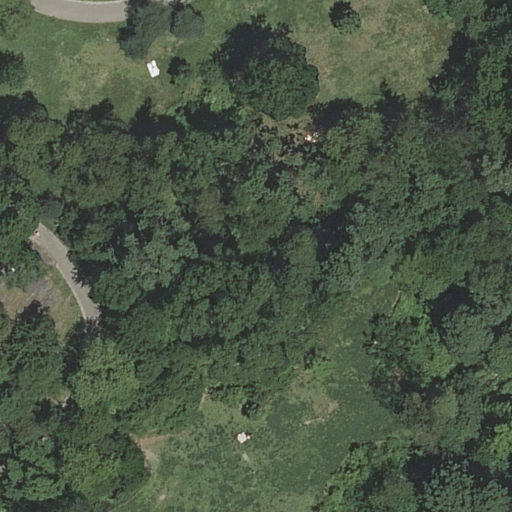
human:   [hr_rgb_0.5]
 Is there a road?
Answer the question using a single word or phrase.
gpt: yes

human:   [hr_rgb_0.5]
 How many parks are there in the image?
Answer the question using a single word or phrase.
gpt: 1

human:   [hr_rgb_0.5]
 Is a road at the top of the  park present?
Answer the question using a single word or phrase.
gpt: no

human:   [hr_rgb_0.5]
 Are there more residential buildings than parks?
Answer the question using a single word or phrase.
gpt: no

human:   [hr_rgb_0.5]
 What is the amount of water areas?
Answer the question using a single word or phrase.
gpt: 0

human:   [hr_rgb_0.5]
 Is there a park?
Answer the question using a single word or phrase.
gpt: yes

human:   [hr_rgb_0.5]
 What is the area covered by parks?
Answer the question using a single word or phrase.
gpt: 10633m2

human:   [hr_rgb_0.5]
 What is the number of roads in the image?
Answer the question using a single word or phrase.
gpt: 2

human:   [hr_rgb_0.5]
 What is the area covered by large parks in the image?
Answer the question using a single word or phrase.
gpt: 10633m2

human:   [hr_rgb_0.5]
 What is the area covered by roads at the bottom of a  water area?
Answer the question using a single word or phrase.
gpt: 0m2

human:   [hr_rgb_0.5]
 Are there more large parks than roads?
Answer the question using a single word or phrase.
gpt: no

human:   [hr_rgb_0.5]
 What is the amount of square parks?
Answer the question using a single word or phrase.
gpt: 0

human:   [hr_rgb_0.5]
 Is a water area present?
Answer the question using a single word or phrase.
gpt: no

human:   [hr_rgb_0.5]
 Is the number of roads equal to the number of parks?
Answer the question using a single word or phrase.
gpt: no

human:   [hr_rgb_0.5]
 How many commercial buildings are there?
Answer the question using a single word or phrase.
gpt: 0

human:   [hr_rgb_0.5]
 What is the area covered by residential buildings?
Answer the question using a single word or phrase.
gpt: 0m2

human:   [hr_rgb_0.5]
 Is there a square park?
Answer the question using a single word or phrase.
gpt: no

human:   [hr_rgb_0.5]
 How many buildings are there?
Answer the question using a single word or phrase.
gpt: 0

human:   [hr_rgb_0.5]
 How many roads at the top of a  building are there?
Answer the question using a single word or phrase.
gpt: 0

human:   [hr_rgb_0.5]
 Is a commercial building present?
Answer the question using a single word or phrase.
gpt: no

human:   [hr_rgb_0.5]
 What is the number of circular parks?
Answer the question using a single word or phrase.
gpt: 0

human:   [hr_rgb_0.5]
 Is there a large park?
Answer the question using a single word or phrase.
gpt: yes

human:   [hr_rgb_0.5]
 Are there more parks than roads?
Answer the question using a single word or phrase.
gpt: no

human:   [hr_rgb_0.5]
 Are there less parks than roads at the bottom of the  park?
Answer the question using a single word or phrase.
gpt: yes

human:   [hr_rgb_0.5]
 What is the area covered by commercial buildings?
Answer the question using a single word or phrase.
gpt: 0m2

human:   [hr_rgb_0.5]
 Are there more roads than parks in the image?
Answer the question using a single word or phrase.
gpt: yes

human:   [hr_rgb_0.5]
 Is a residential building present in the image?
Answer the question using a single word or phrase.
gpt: no

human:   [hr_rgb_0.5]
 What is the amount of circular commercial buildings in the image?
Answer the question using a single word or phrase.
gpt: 0

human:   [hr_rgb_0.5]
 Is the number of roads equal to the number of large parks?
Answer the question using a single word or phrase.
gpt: no

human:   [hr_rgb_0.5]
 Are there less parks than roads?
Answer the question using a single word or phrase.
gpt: yes

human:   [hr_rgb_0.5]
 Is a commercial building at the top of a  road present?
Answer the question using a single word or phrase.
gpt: no

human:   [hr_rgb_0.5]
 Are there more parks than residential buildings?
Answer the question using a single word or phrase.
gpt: yes

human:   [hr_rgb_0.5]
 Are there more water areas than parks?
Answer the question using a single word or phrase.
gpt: no

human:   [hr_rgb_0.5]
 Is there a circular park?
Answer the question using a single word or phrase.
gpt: no

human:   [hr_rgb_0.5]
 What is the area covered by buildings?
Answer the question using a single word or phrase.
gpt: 0m2

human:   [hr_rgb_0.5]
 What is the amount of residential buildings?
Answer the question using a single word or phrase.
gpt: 0

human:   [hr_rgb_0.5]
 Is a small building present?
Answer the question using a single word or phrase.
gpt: no

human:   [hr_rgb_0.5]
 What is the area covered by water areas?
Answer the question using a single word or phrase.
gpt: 0m2

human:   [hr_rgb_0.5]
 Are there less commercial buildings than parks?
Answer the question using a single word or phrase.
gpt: yes

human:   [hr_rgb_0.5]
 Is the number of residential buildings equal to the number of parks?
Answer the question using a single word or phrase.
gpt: no

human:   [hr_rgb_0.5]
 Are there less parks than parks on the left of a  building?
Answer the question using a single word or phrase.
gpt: no

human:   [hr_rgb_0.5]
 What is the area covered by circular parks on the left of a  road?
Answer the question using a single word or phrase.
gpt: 0m2

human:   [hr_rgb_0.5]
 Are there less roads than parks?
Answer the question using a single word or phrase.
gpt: no

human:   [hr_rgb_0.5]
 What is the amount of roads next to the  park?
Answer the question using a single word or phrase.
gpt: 2

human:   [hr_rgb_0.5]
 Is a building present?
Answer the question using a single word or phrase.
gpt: no

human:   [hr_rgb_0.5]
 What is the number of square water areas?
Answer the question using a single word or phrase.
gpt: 0

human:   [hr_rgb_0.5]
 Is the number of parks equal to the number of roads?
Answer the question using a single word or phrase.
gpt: no

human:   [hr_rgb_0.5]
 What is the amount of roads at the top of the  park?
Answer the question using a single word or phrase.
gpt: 0

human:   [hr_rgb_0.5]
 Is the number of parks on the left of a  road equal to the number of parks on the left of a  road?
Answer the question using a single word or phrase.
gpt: yes

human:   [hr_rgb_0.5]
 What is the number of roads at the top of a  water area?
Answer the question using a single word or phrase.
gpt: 0

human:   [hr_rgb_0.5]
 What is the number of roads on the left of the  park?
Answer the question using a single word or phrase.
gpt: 2

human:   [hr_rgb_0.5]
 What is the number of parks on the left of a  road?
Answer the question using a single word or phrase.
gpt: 0

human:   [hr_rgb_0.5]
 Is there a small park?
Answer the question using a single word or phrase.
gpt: no

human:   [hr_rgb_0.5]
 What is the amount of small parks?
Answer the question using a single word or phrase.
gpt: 0

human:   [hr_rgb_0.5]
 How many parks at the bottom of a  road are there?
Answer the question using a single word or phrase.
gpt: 0

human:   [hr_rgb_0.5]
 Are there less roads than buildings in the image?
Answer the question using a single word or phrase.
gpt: no

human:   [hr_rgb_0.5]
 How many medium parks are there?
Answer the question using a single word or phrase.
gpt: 0

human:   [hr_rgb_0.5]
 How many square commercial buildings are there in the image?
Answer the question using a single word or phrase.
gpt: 0

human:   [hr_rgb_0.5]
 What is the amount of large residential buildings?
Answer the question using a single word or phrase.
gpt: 0

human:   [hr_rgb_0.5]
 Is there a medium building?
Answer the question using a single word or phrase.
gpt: no

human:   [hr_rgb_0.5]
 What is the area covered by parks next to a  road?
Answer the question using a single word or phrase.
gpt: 10633m2

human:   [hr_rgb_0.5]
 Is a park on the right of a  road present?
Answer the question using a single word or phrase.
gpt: yes

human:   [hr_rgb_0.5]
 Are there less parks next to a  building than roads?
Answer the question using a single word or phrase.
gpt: yes

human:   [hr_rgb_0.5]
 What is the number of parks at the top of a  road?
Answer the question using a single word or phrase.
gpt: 1